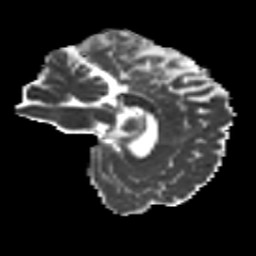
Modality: MD
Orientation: sagittal
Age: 43
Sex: male
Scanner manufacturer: siemens
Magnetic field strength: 3 T
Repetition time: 8.6 s
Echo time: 0.095 s